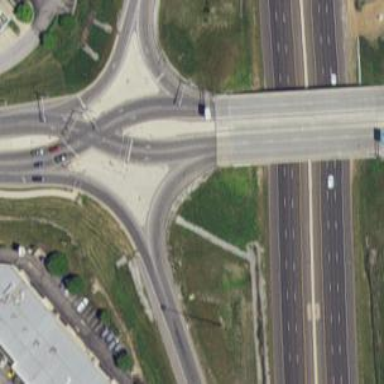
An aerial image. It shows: Motorway link at diverging diamond interchange (DDI) junction.